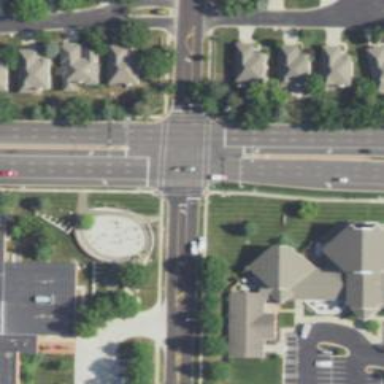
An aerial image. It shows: Solid stop line on the road marking.